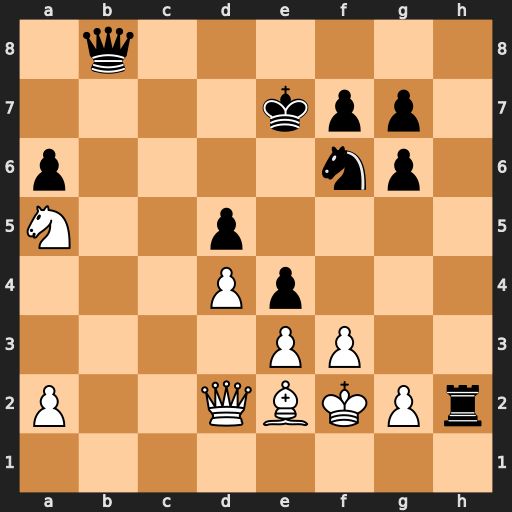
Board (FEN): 1q6/4kpp1/p4np1/N2p4/3Pp3/4PP2/P2QBKPr/8
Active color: w
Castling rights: -
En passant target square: -
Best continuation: Nc6+ Kf8 Nxb8